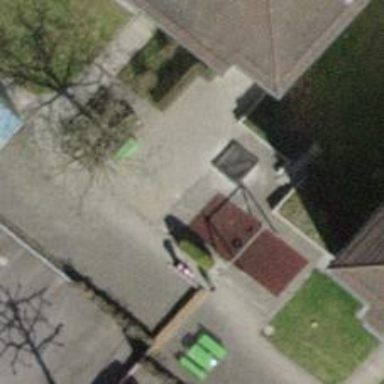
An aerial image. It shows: Playground with swings.